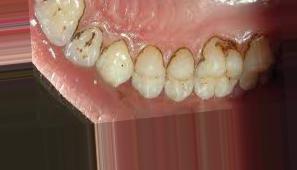
Condition: Tooth Discoloration